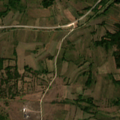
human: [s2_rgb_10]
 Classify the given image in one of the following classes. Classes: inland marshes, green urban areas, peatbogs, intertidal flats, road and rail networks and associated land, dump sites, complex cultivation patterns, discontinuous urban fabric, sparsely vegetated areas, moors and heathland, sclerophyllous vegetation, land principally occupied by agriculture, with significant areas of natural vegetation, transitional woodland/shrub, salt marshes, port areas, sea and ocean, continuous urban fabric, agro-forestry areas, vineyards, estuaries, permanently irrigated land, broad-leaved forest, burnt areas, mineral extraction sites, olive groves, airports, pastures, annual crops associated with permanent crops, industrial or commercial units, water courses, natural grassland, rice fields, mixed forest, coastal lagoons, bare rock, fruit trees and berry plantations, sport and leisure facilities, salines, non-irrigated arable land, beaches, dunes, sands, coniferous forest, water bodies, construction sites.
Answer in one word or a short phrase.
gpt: non-irrigated arable land, pastures, complex cultivation patterns, land principally occupied by agriculture, with significant areas of natural vegetation, transitional woodland/shrub